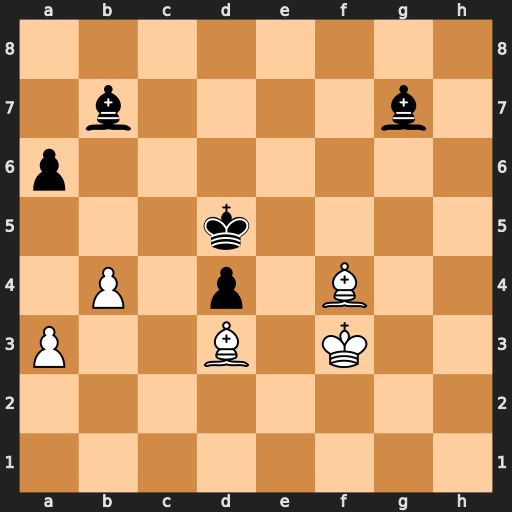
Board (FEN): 8/1b4b1/p7/3k4/1P1p1B2/P2B1K2/8/8
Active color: w
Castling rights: -
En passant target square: -
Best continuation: Be4+ Kc4 Bxb7